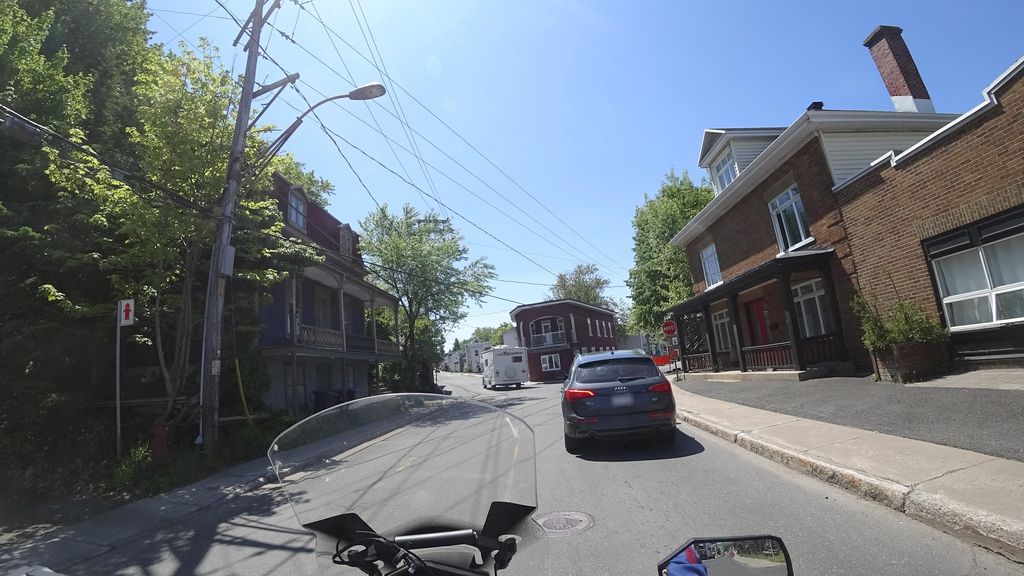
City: quebec_city